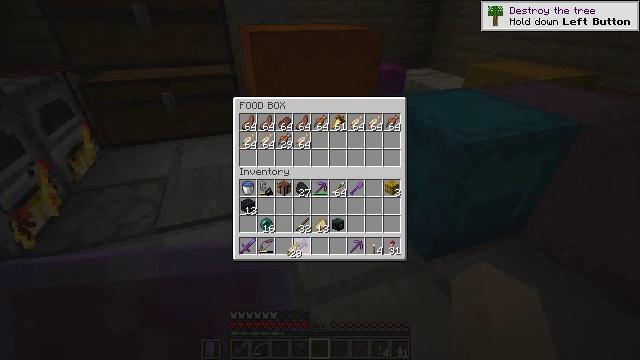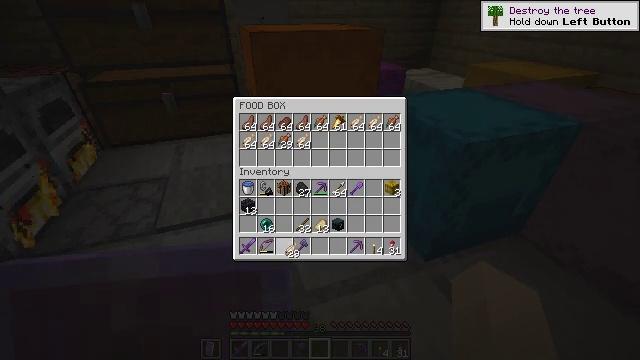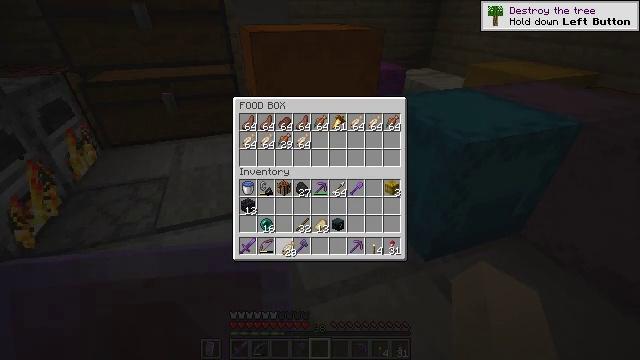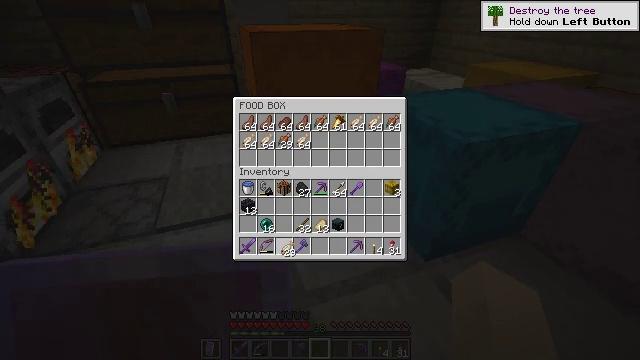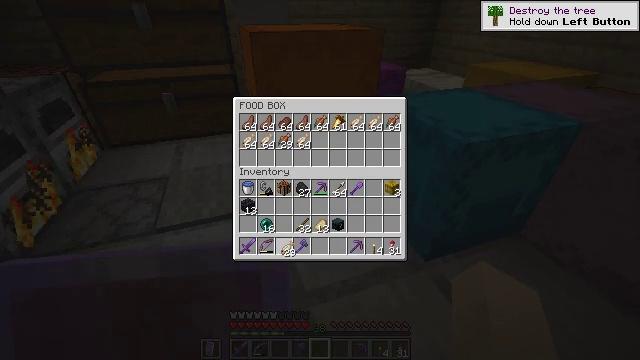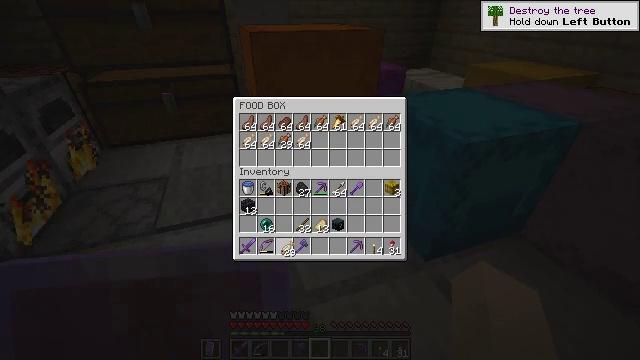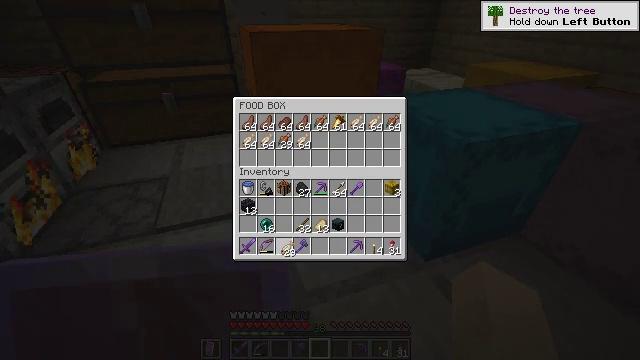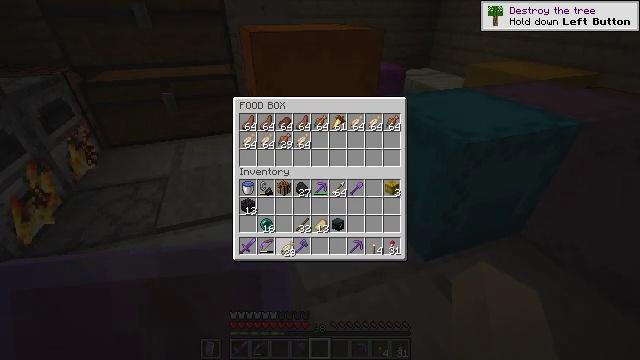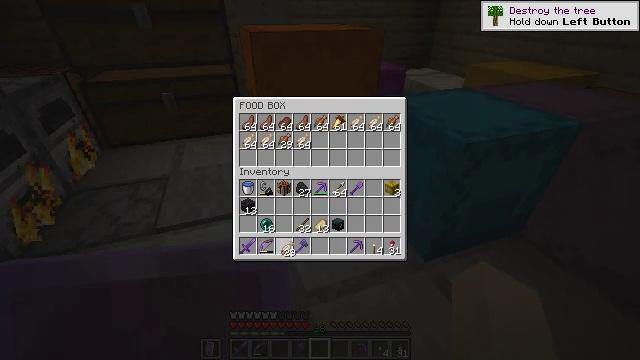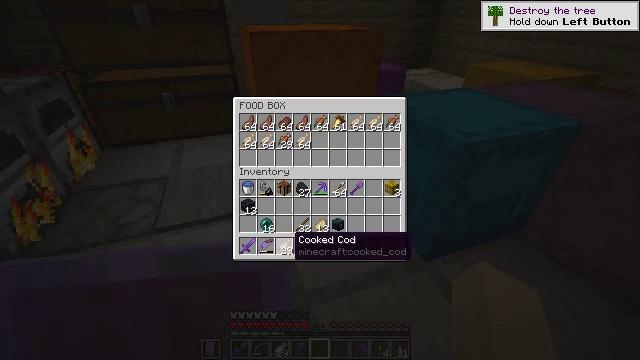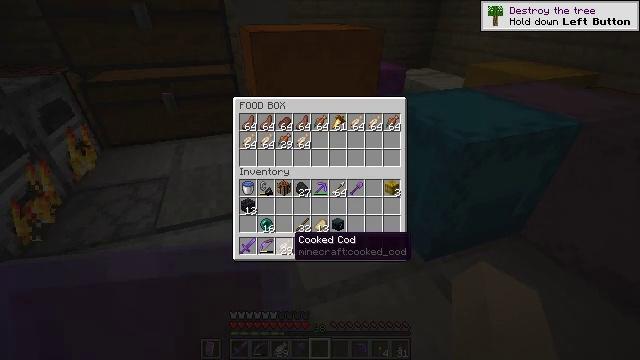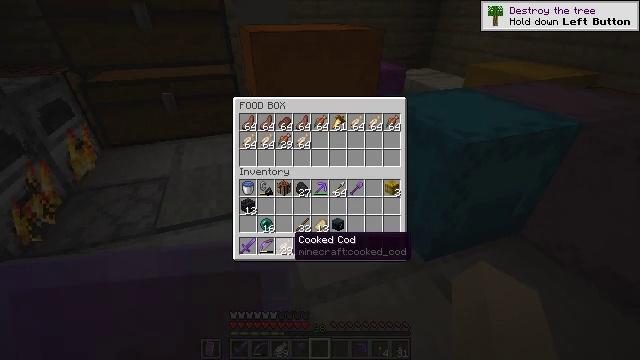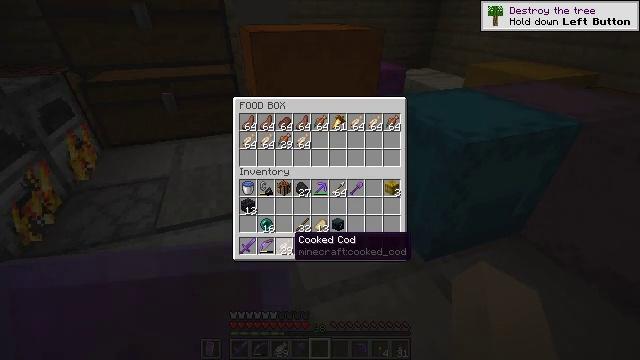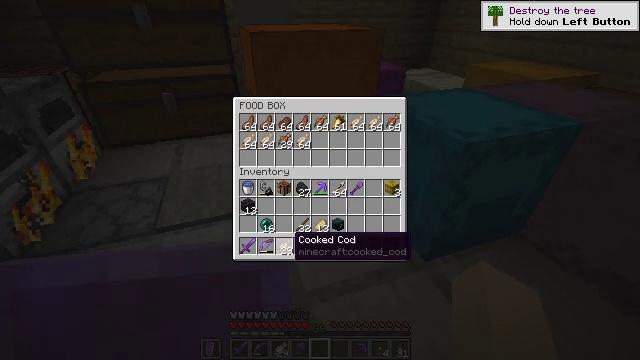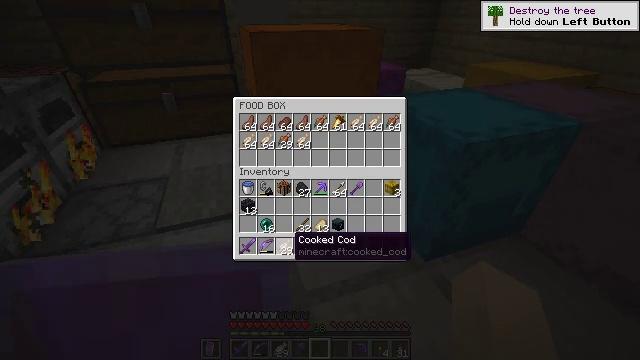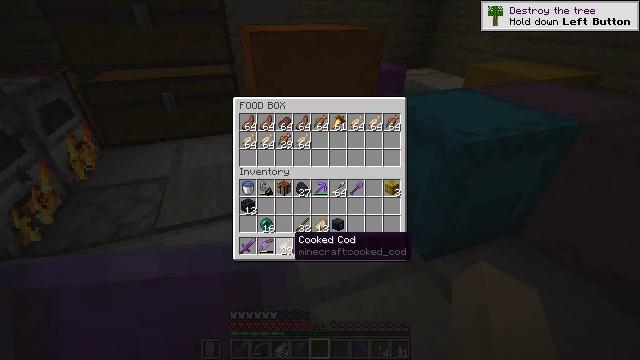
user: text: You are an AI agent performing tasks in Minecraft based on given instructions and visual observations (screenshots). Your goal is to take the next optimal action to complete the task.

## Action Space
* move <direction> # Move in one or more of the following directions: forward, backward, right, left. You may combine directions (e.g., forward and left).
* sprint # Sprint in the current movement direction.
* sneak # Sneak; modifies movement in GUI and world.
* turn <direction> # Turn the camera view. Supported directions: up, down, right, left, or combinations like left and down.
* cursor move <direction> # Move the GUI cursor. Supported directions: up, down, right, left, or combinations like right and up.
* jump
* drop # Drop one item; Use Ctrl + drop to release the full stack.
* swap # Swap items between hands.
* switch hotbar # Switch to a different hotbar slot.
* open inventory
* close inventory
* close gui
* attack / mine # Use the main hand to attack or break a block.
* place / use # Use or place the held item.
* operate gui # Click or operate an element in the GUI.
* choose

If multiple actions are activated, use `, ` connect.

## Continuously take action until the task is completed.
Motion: motion action
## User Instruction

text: Mine the orange shulker box.
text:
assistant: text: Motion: no_op
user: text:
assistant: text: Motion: no_op
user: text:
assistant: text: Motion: no_op
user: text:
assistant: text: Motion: no_op
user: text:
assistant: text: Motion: no_op
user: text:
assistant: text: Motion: attack / mine
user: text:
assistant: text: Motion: attack / mine
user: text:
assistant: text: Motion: attack / mine
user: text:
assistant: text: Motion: no_op
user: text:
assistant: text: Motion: no_op
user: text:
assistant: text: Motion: no_op
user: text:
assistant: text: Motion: no_op
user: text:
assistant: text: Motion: no_op
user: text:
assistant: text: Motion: no_op
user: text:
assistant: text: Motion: no_op
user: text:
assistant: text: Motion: no_op
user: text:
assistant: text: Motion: no_op
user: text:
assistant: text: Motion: no_op
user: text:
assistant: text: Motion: no_op
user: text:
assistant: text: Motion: no_op
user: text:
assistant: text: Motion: no_op
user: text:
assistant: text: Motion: no_op
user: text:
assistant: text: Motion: no_op
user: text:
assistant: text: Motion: no_op
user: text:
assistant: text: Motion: no_op
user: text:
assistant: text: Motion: no_op
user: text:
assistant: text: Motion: no_op
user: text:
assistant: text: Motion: no_op
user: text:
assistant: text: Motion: no_op
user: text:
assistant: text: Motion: no_op